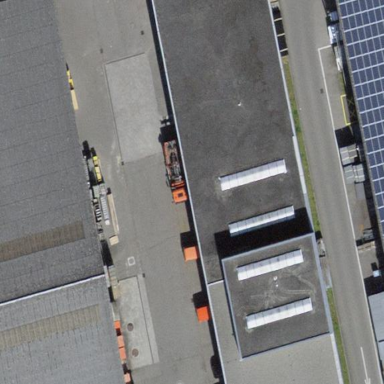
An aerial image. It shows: Manufacturing building.